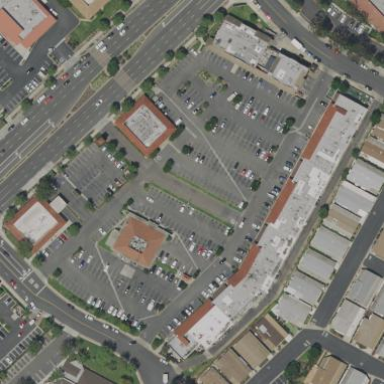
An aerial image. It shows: Retail area.